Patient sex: F
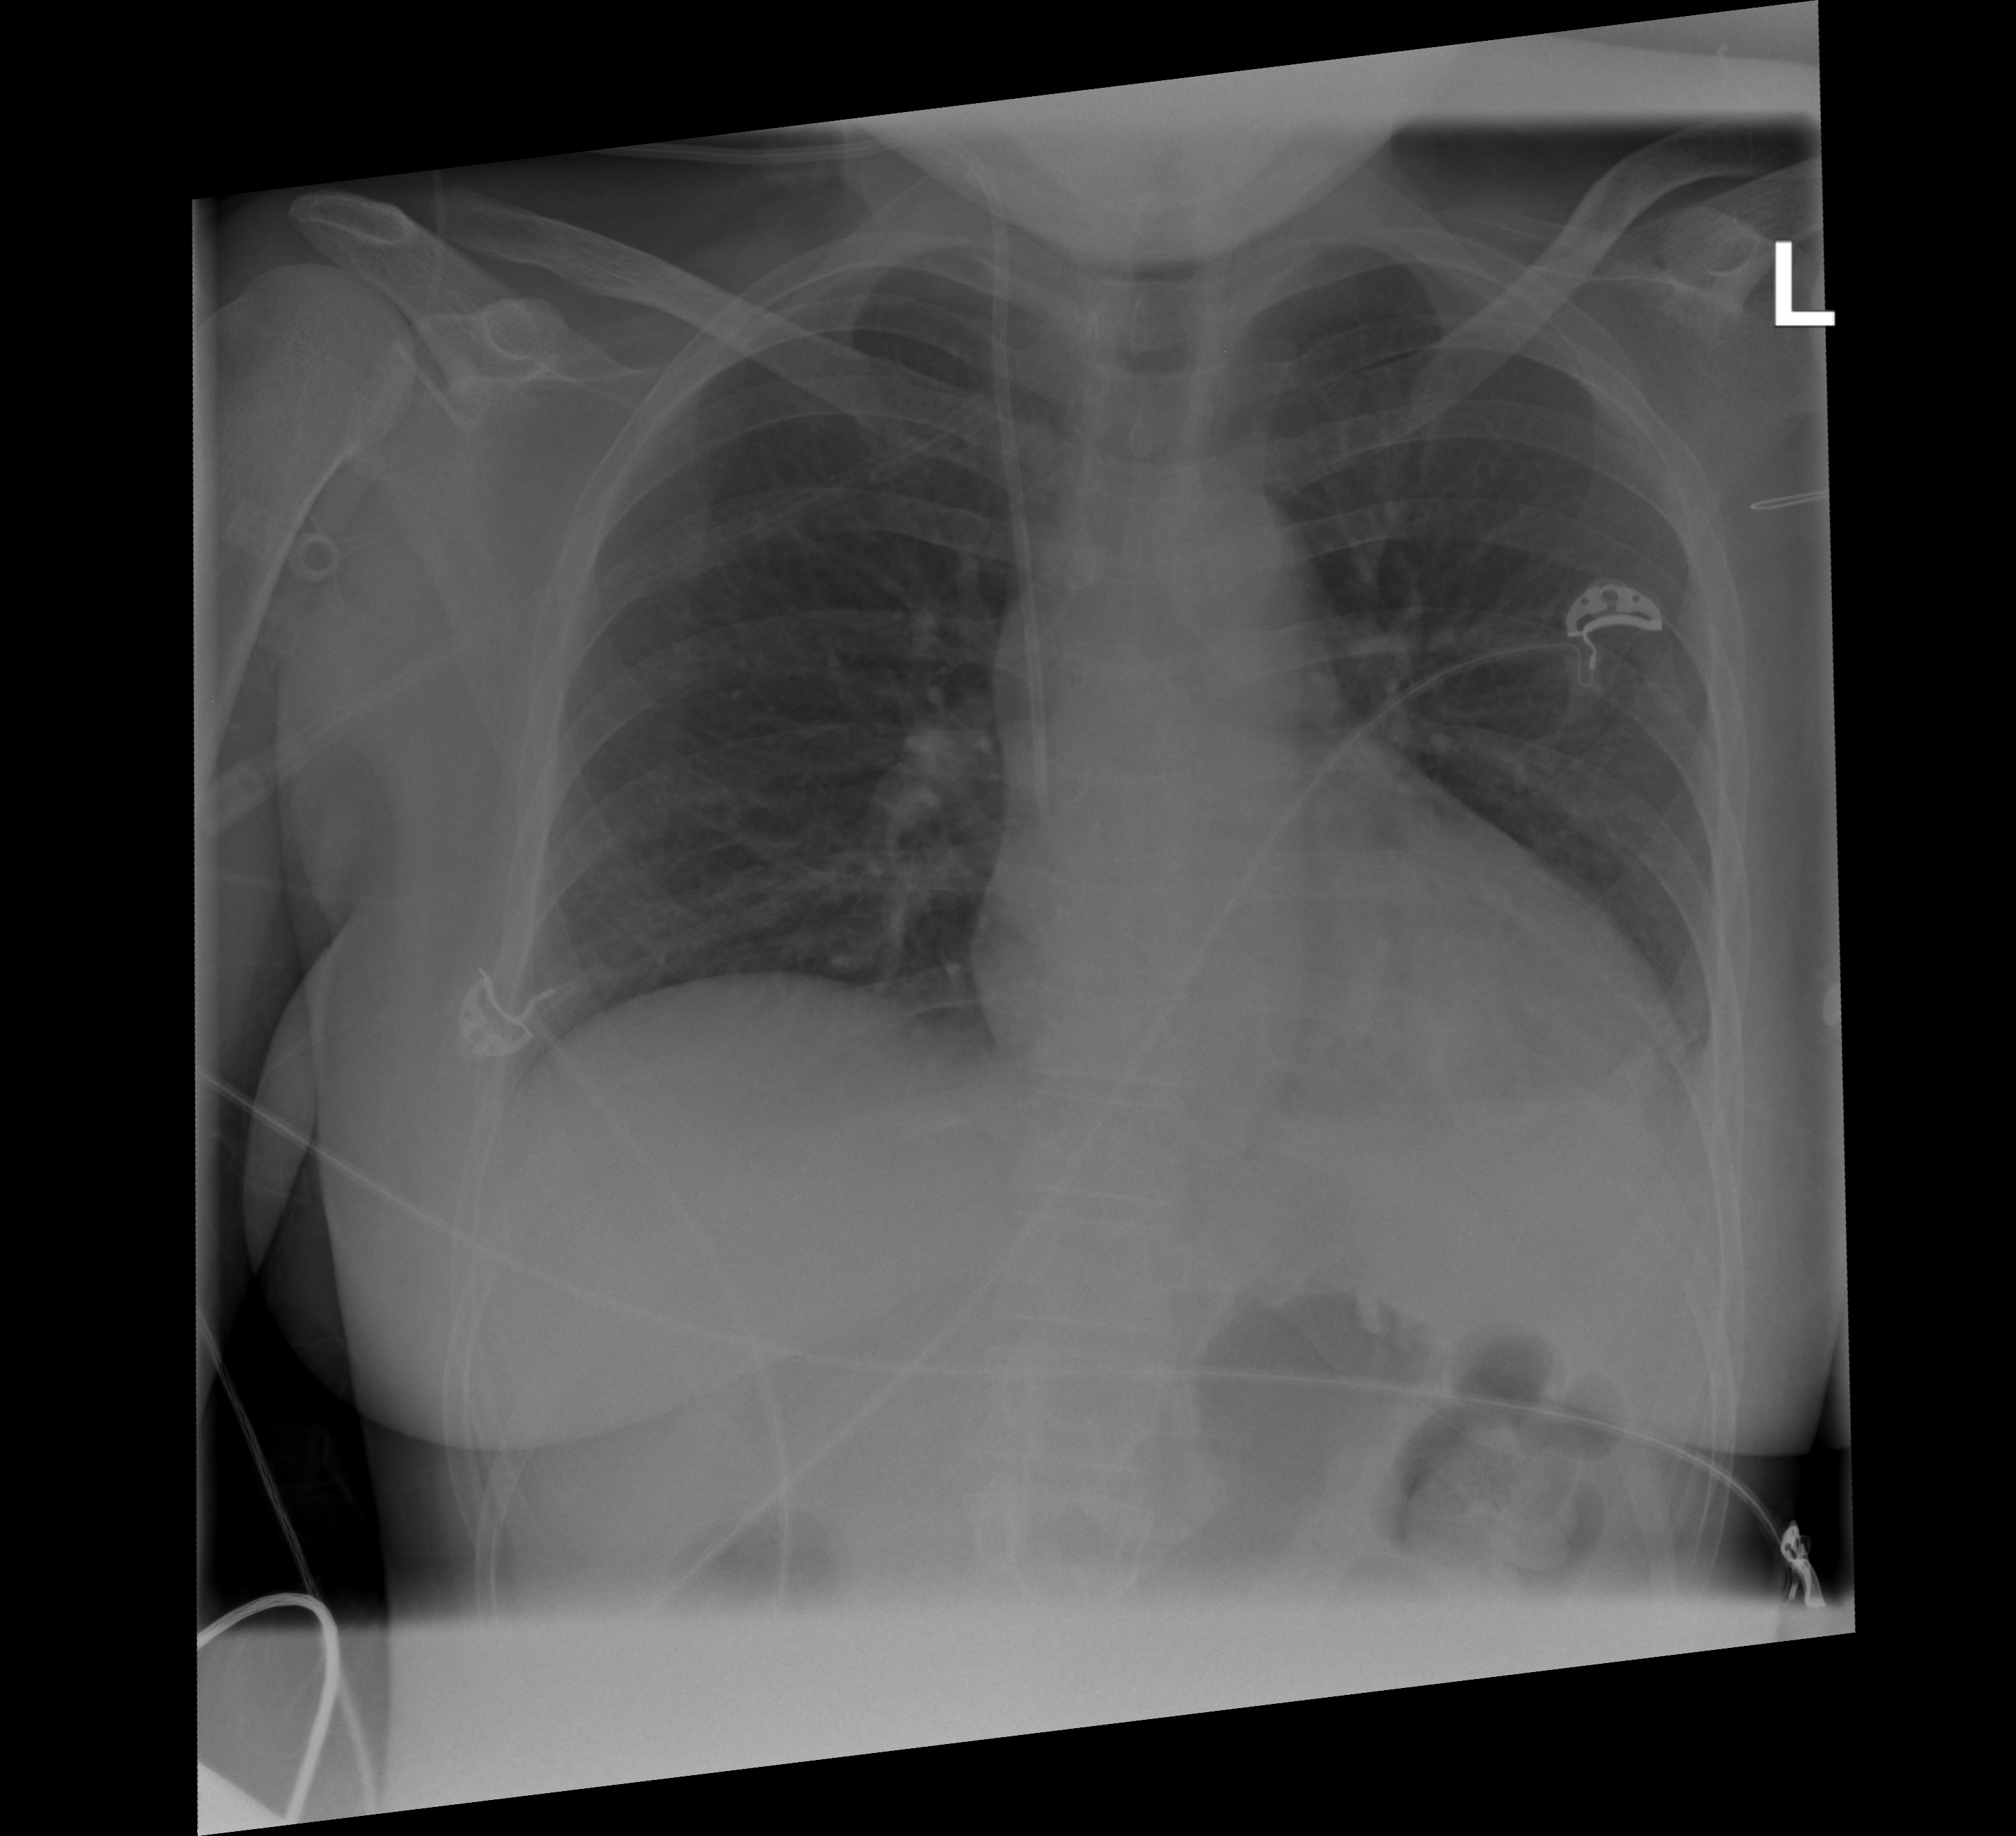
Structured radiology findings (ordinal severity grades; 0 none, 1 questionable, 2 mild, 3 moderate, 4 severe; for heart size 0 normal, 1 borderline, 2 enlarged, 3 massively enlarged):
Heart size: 0
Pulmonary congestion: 0
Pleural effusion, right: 0
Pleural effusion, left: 1
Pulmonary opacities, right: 0
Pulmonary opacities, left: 0
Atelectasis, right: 0
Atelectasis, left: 0